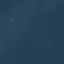
Land use / land cover: SeaLake